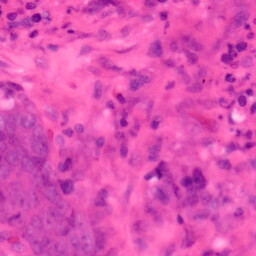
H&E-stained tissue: Colon